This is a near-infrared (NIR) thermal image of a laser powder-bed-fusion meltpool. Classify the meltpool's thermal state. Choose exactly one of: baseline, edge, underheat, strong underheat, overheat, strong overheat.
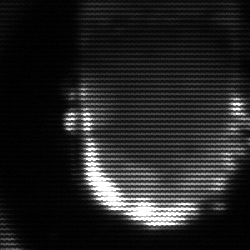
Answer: baseline